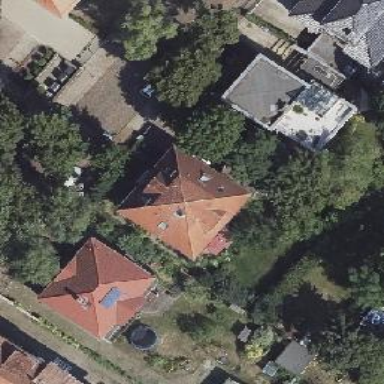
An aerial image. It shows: Detached building with mansard roof shape.